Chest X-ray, AP view. Patient: 47 years old, sex F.
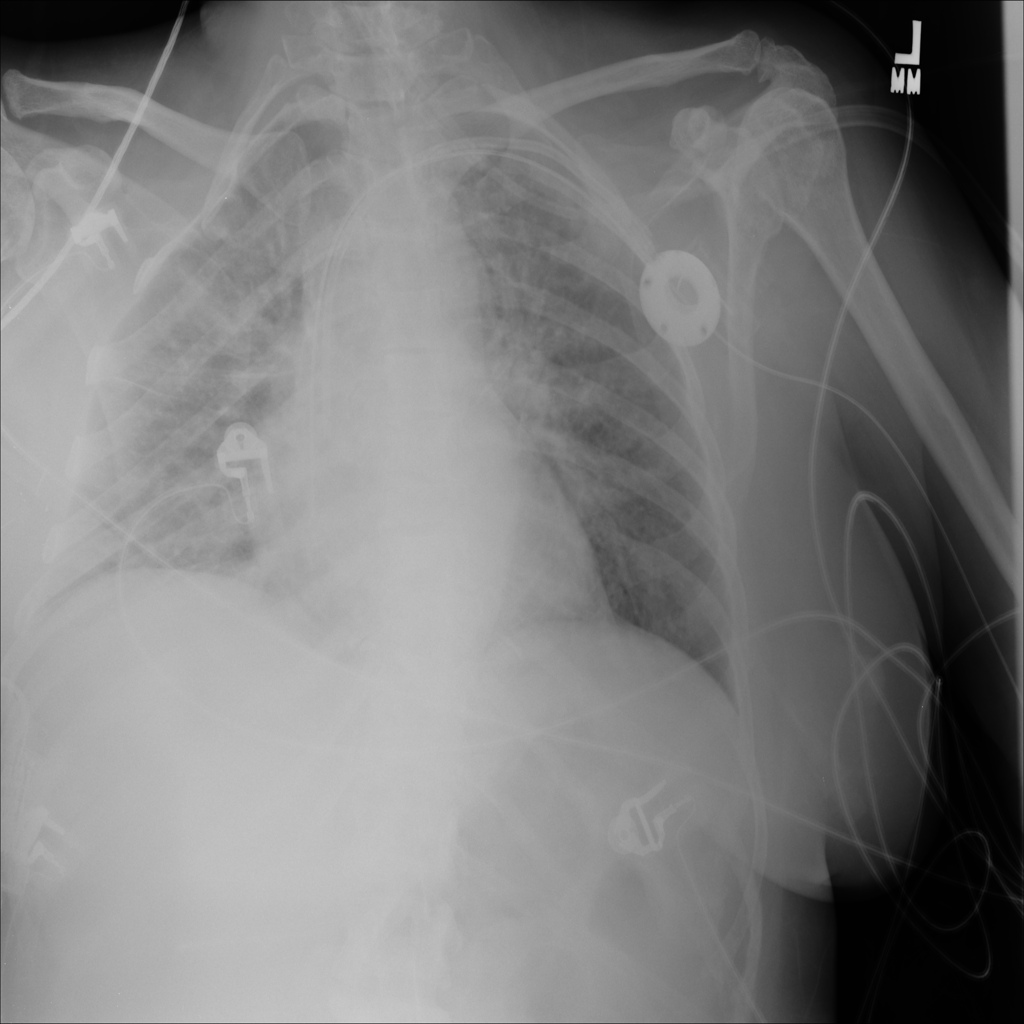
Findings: No Finding